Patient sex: M
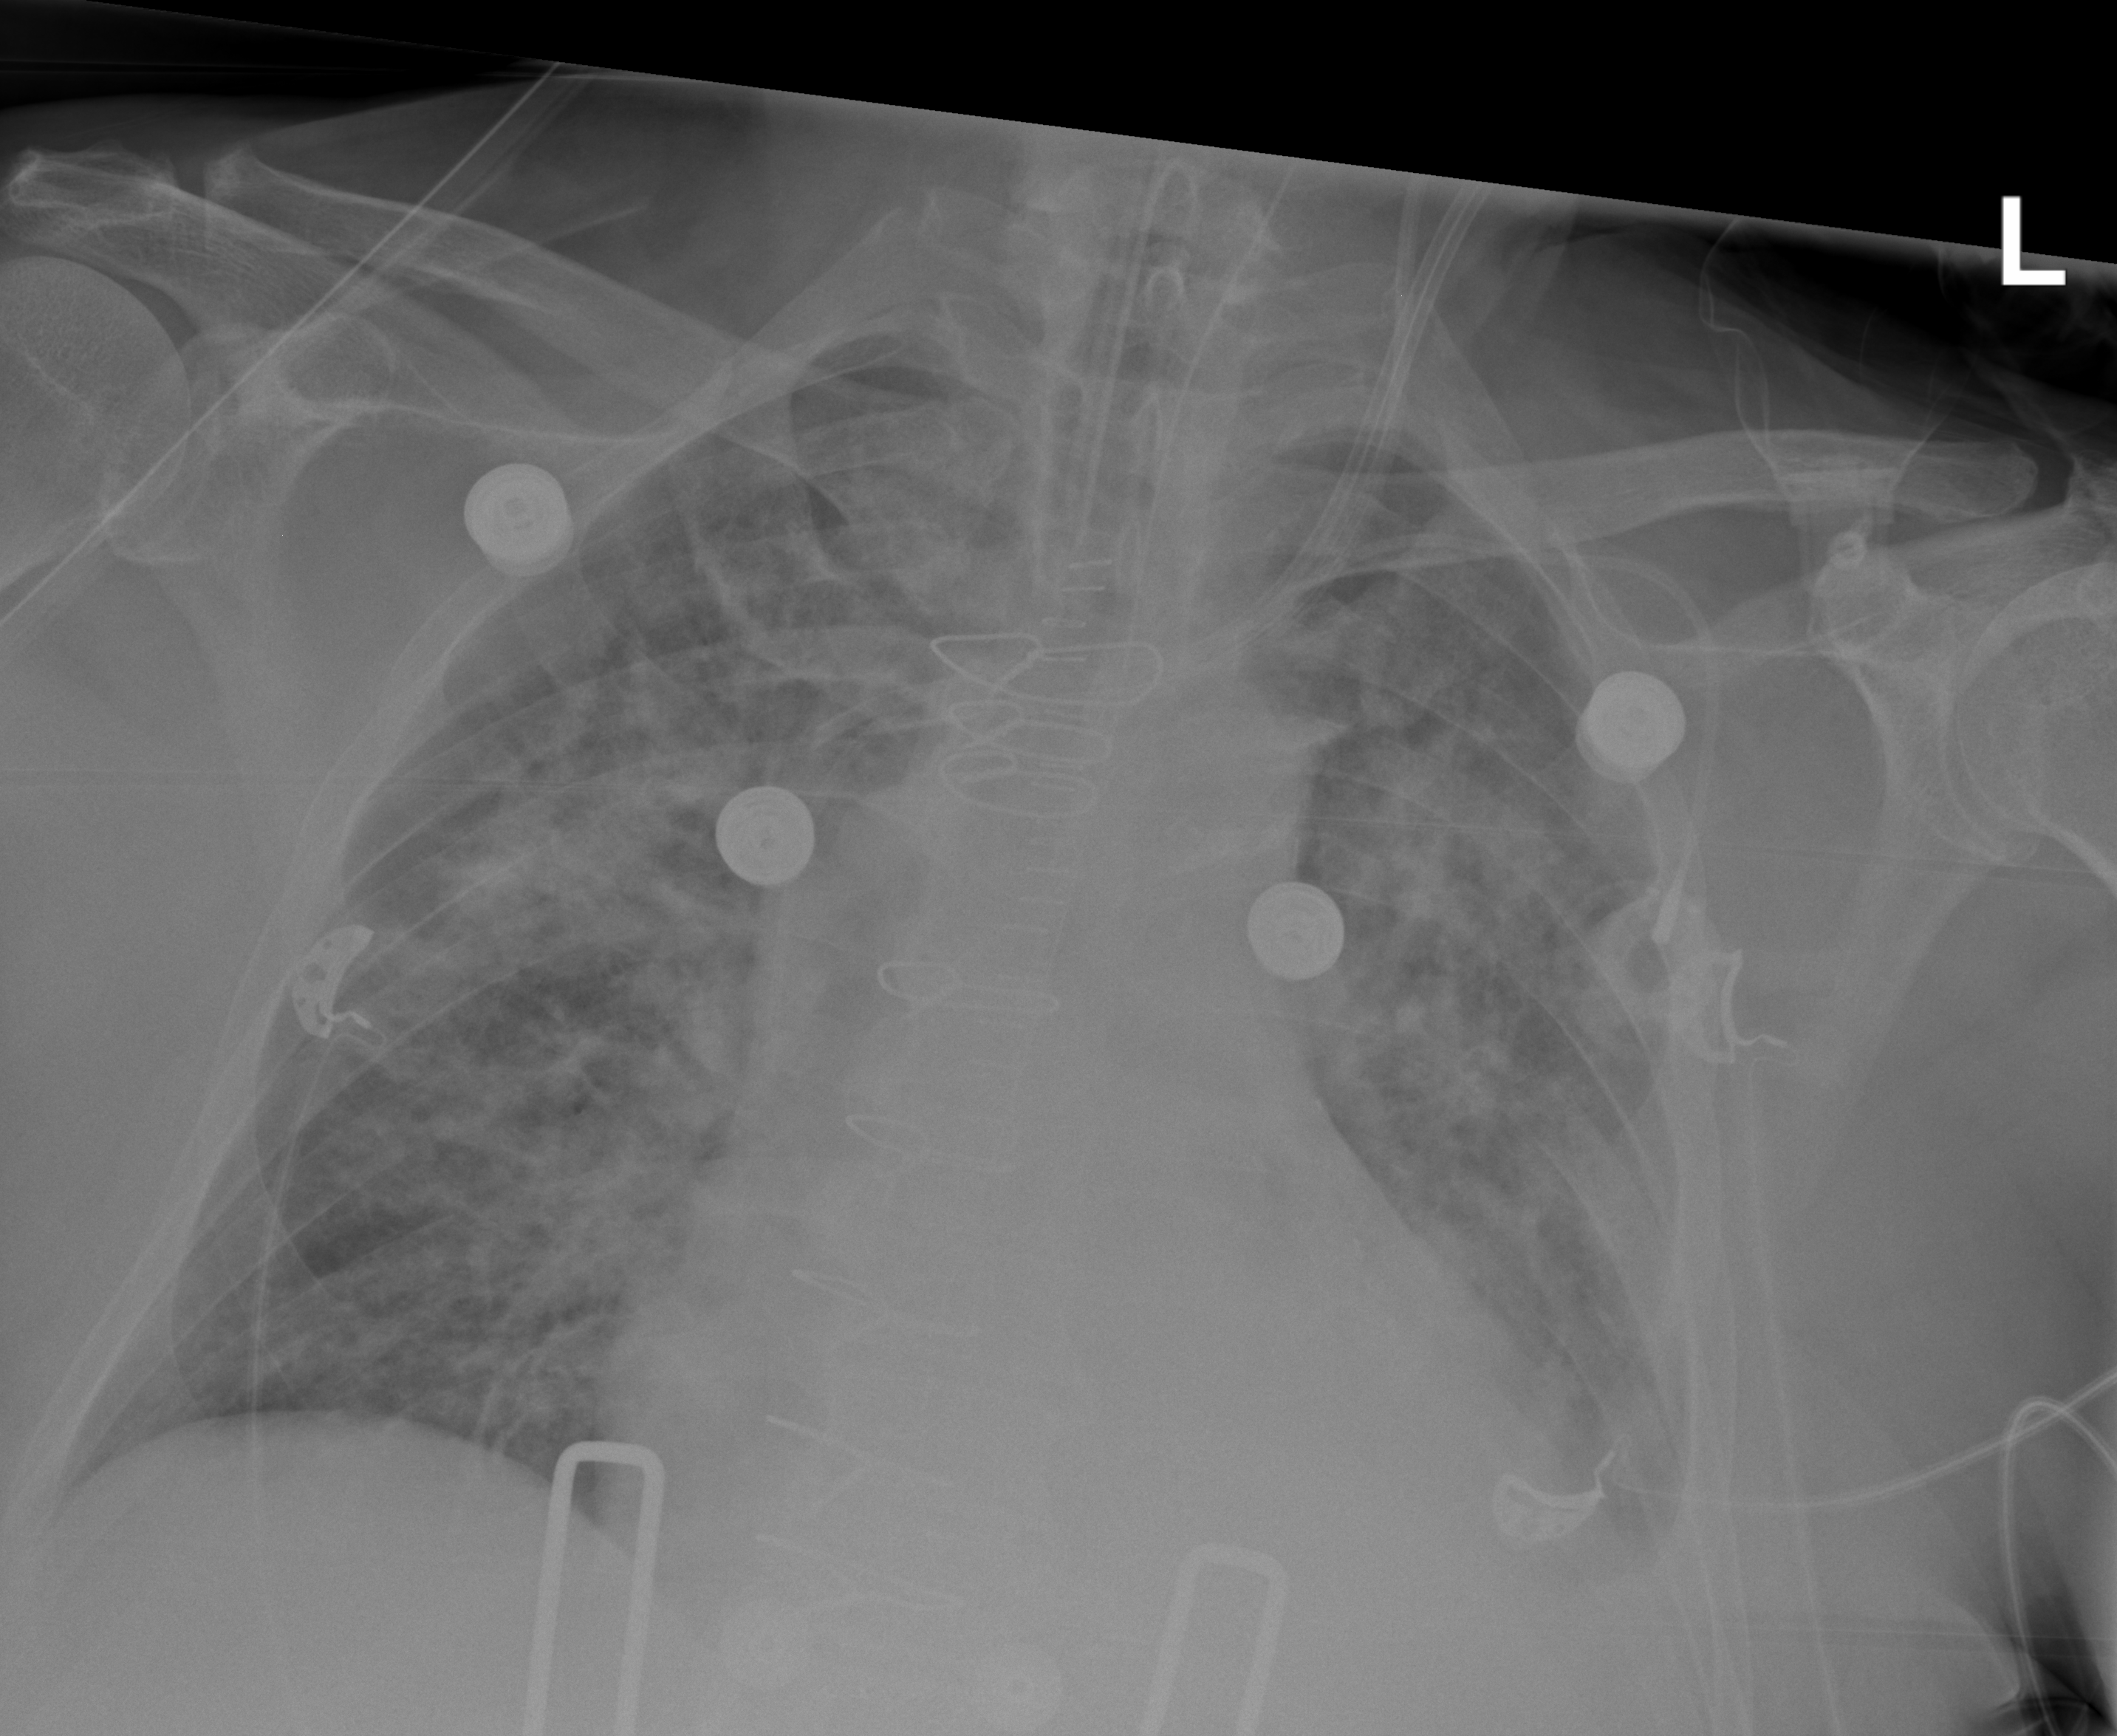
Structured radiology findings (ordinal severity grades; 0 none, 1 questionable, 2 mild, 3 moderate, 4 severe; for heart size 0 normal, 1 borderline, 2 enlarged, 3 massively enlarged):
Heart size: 2
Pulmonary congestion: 1
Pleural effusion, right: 0
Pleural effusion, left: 2
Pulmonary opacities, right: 3
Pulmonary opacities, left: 3
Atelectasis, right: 2
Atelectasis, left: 2